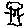
Label: tree